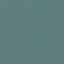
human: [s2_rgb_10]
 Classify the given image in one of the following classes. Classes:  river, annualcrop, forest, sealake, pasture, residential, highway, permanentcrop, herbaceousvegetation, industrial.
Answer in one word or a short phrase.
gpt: SeaLake